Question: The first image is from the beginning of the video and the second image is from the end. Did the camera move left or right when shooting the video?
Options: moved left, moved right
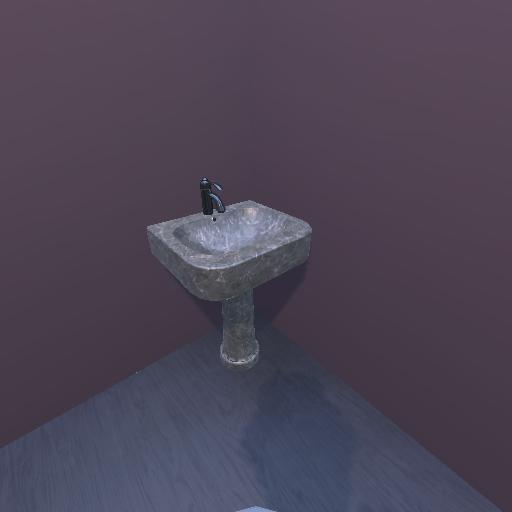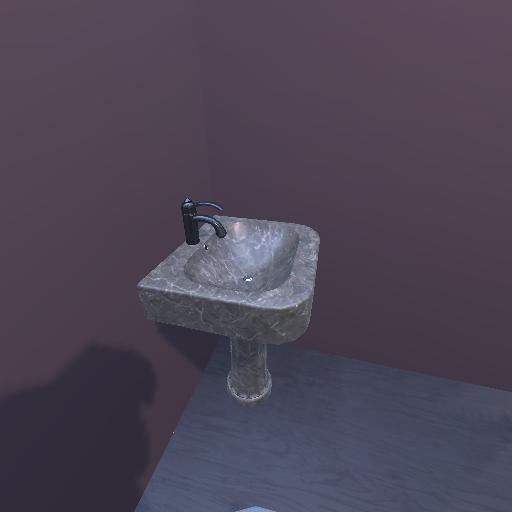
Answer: moved left